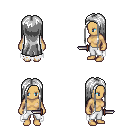
a pixel art fantasy rpg character, female body template, human, tanned skin, white tattered cape, white pants, white extra-long hairstyle, dagger, four views (front, back, left, right), 2x2 character sprite sheet, small pixel art, hard edges, no anti-aliasing